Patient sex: M
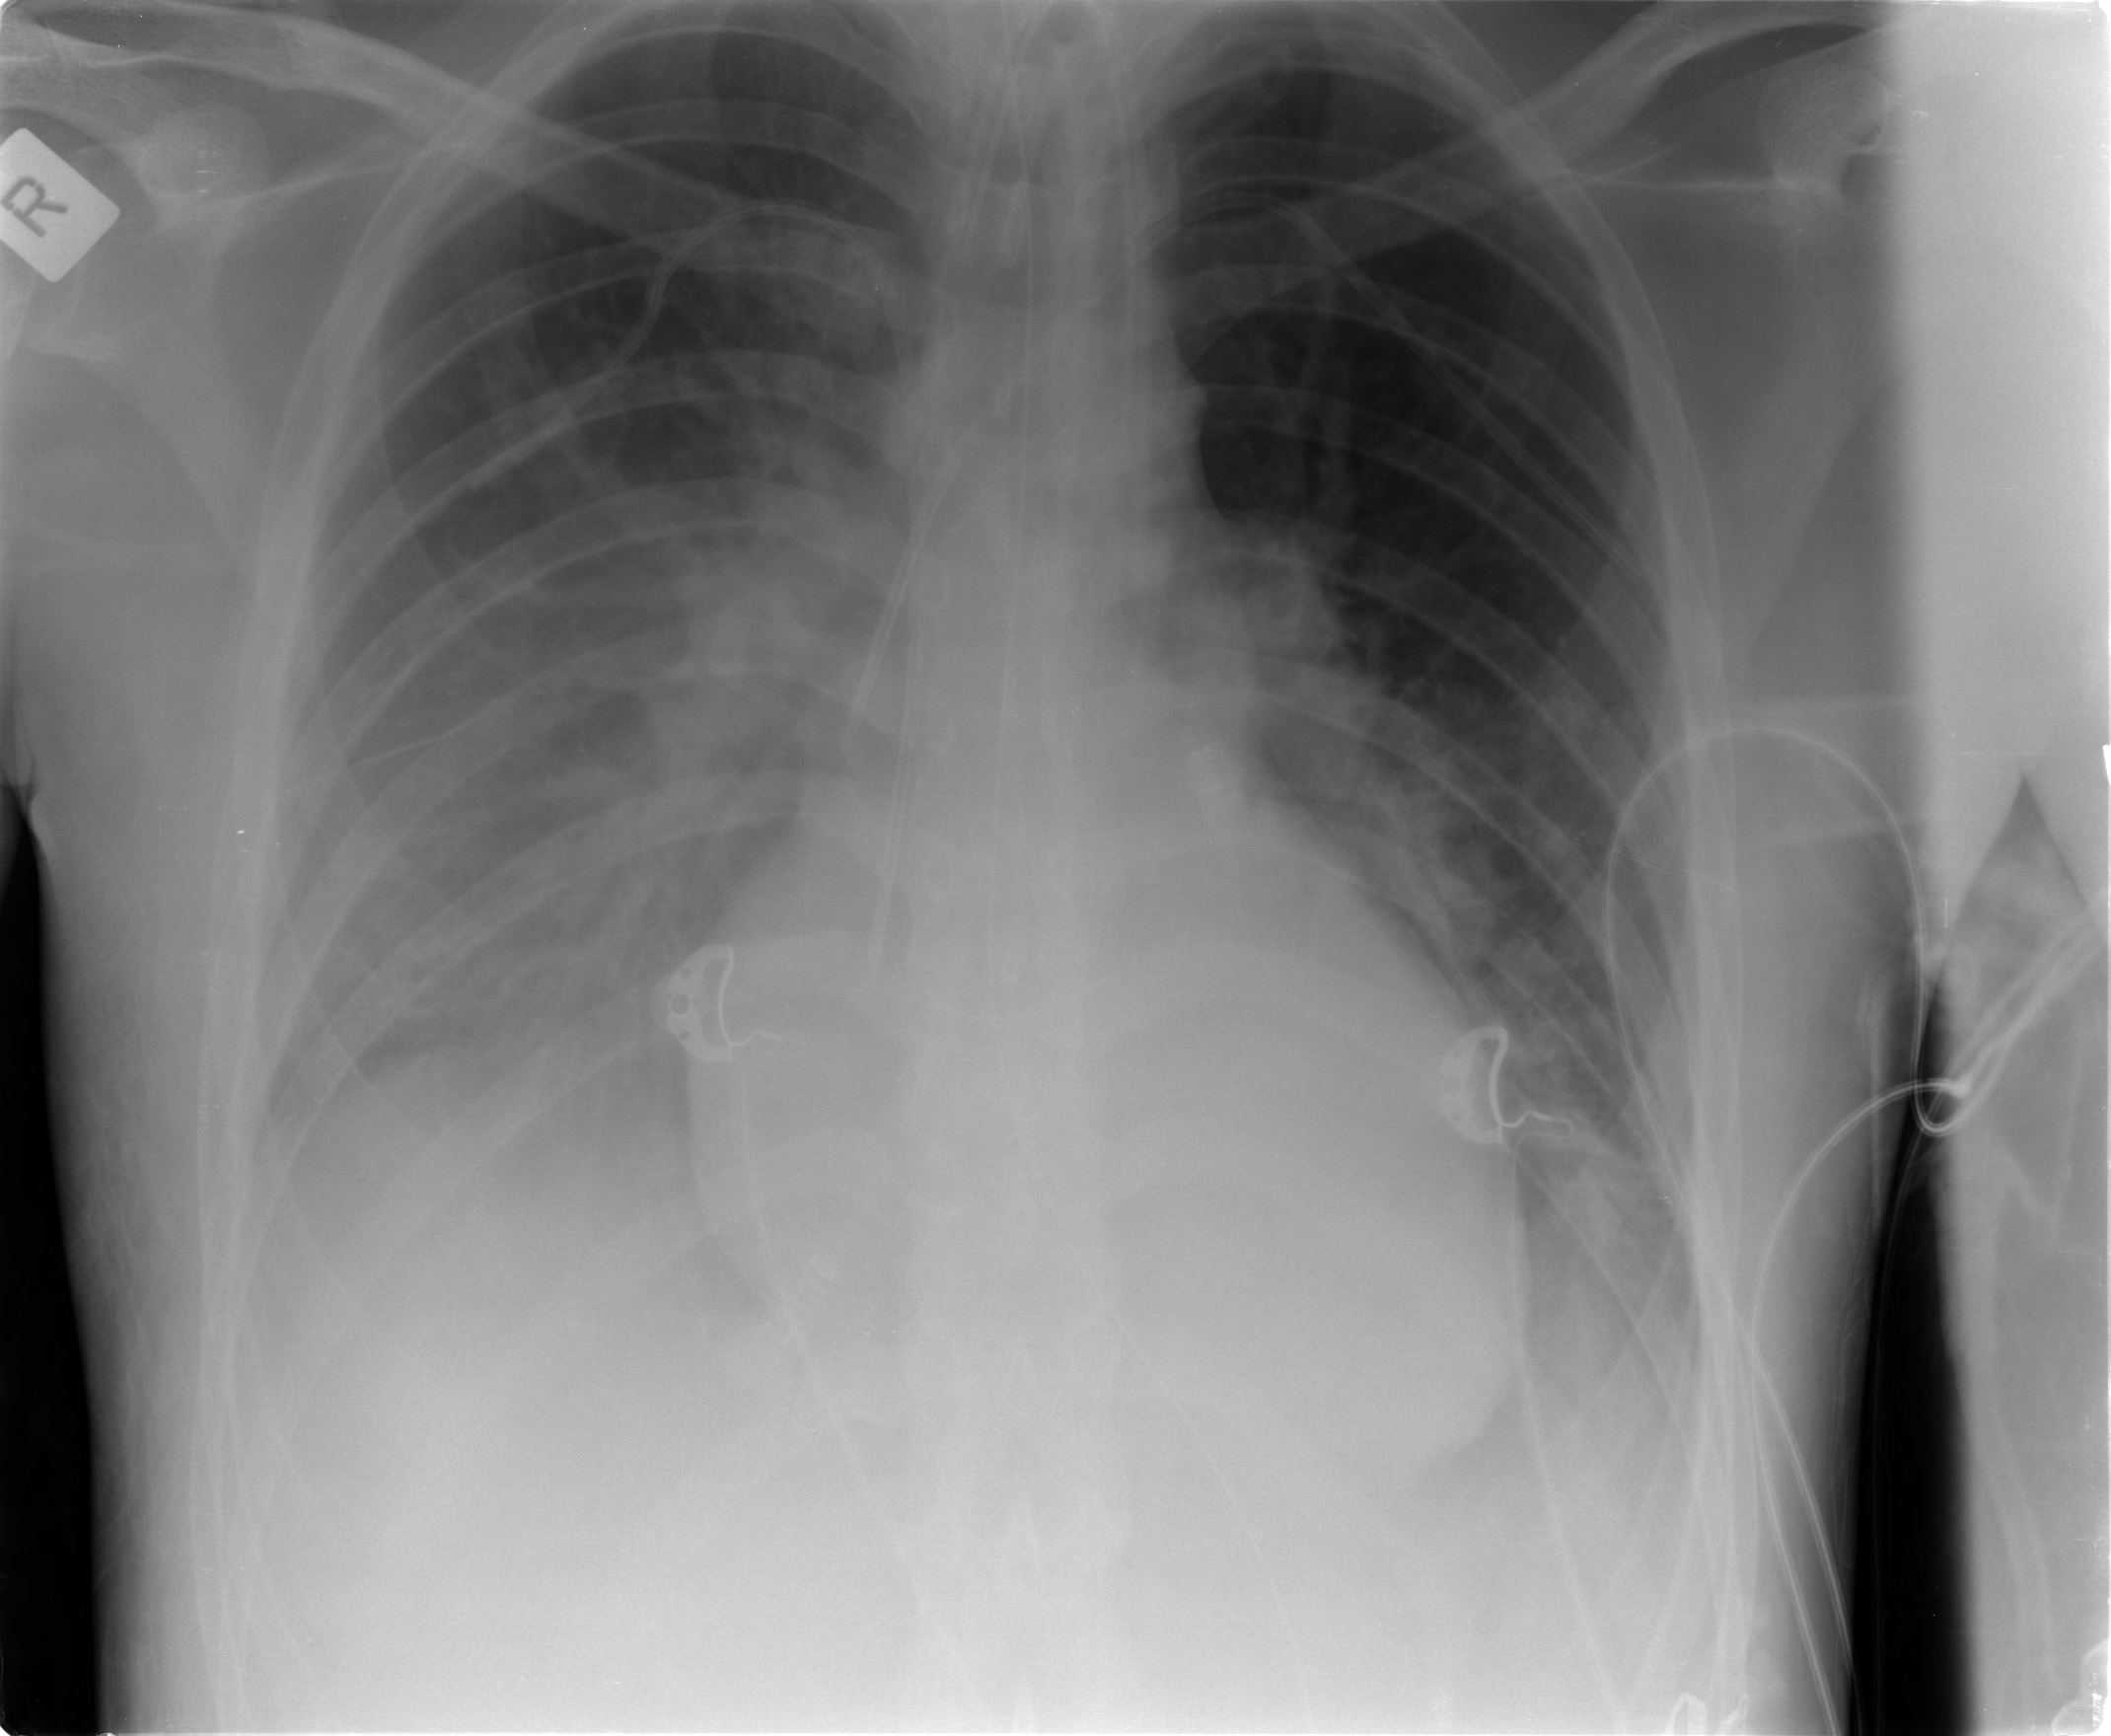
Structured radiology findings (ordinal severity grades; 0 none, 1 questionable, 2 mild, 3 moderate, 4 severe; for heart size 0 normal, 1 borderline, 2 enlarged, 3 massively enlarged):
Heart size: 2
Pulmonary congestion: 2
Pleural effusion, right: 3
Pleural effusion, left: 2
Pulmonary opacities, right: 3
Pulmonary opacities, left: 2
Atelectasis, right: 3
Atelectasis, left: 2